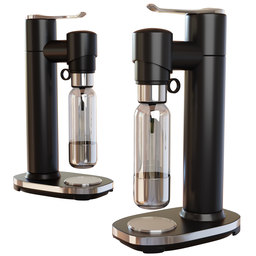
Label: appliances